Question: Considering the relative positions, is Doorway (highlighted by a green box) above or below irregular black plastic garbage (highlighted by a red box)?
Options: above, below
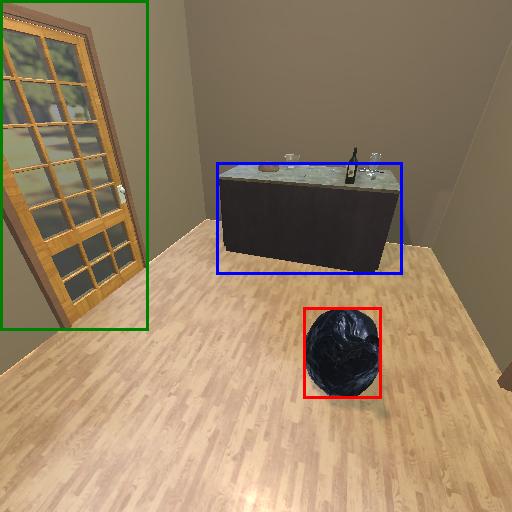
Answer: above